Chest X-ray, PA view. Patient: 74 years old, sex M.
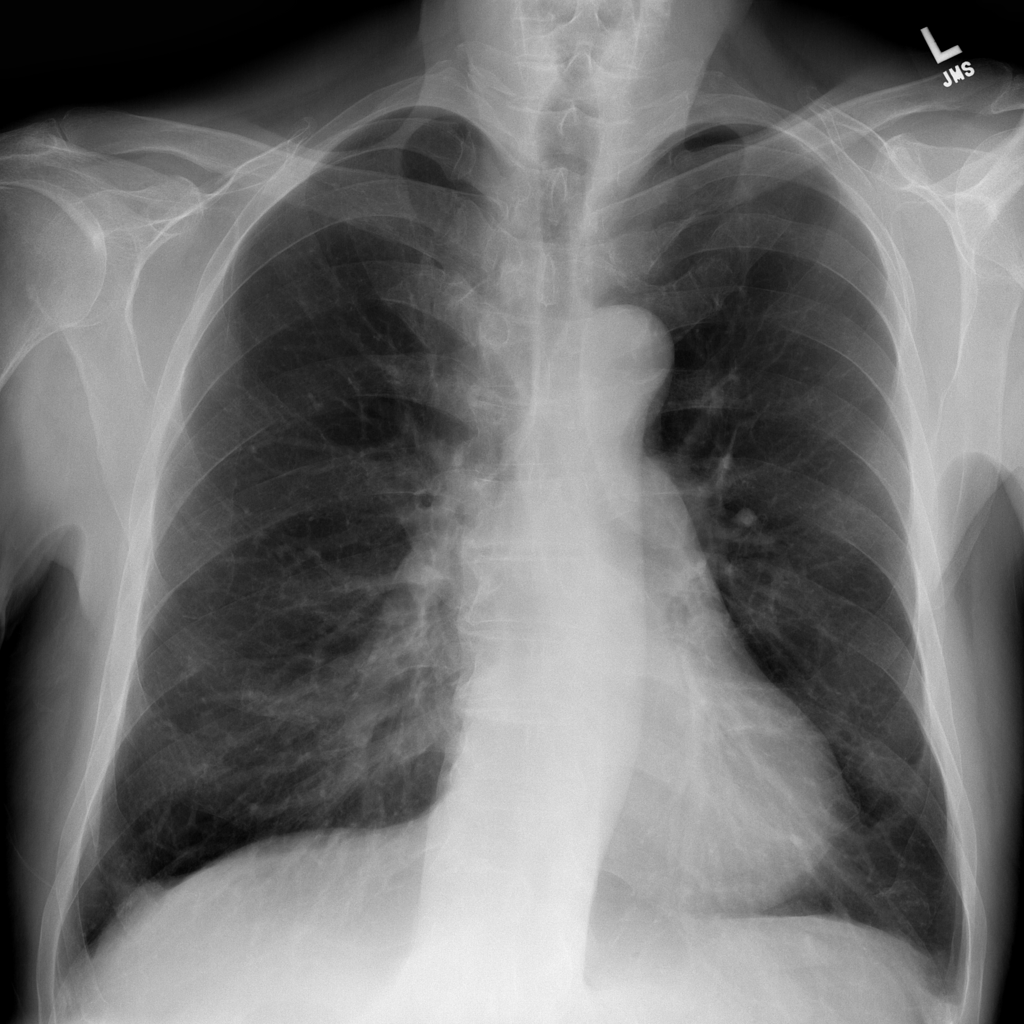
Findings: No Finding